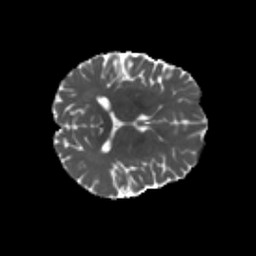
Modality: MD
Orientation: axial
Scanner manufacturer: siemens
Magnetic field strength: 3 T
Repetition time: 4.16 s
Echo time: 0.0806 s